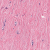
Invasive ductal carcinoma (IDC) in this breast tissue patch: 0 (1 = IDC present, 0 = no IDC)